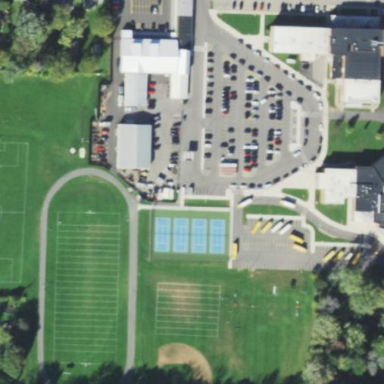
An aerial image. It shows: School.